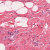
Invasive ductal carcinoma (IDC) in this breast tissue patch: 0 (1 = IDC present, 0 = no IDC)